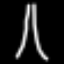
Label: The Eiffel Tower